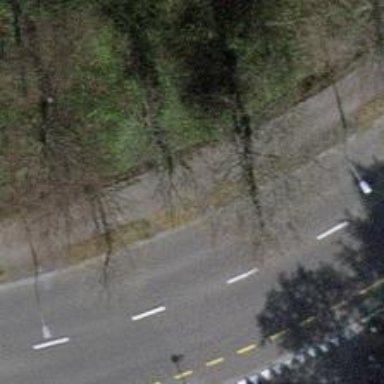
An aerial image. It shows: Tree-lined avenue.